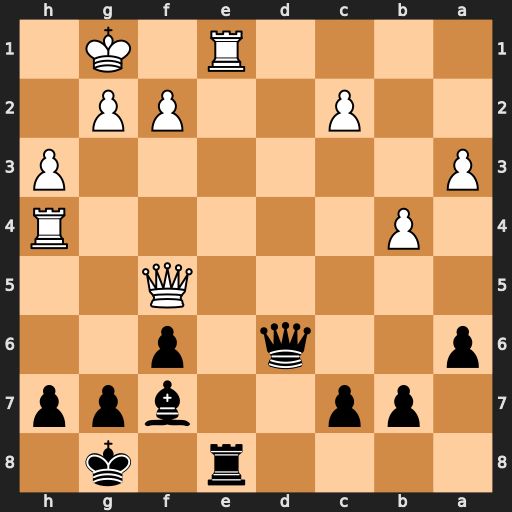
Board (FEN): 4r1k1/1pp2bpp/p2q1p2/5Q2/1P5R/P6P/2P2PP1/4R1K1
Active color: b
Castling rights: -
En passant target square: -
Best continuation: Rxe1#